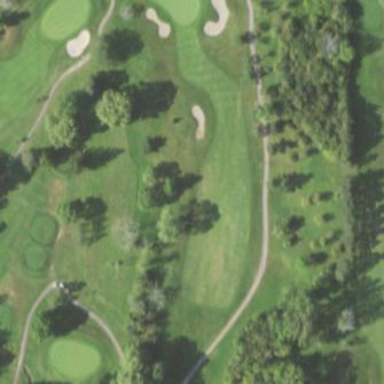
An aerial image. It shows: Golf fairway in the image.